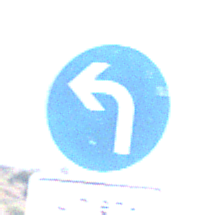
Verkehrszeichen: VorgeschriebeneFahrtrichtungLinks
Zusatzzeichen unten: BesondereFahrzeugeUndTransportgueter2
Umgebung: Outdoor, Nature
Tageszeit: Midday
Wetter: Clear
Licht: Natural
Jahreszeit: NotSpecified
Kontrast: HighContrast